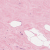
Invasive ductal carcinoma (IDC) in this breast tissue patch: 0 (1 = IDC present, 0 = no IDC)